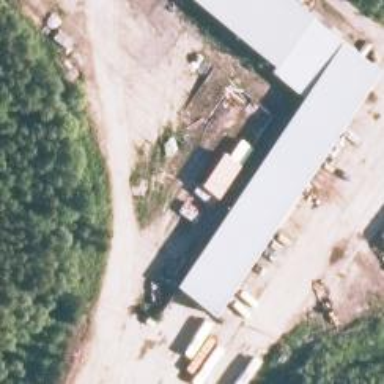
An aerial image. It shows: Industrial building with historic significance.